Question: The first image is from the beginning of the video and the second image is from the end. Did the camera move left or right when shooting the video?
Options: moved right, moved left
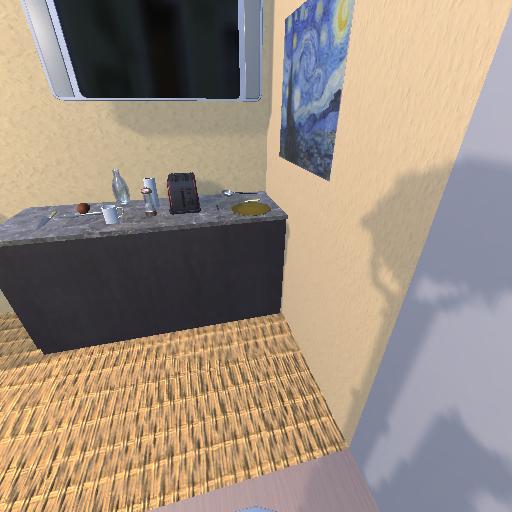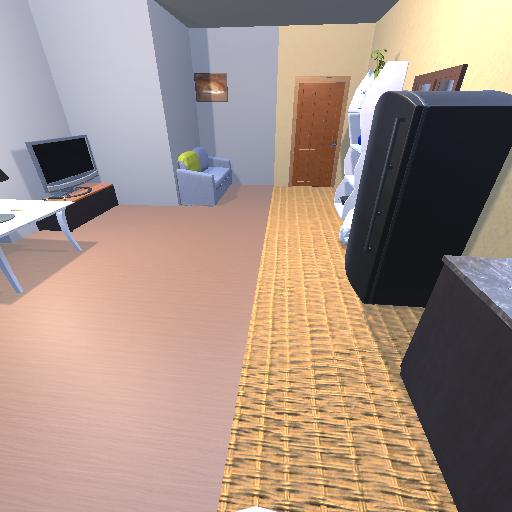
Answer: moved right